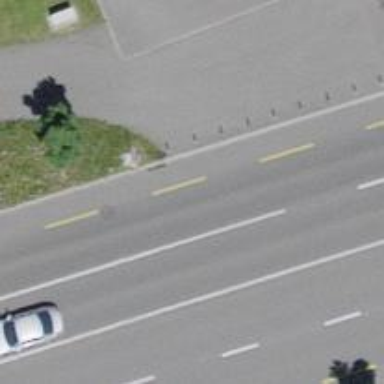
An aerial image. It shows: Bollard barrier.